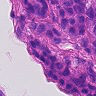
Metastatic tissue present: yes